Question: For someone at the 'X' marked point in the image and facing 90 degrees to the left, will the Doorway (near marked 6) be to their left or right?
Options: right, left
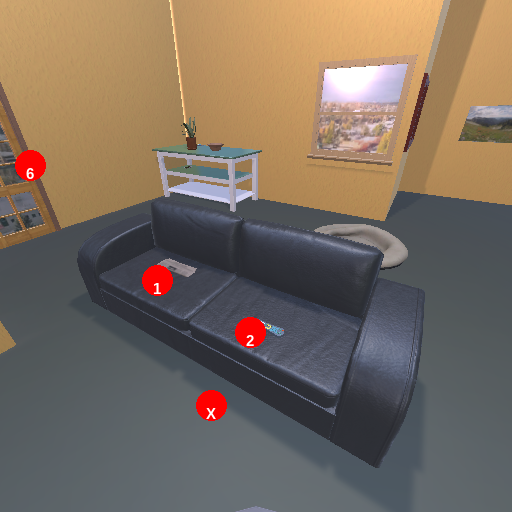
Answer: right